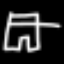
Label: pants